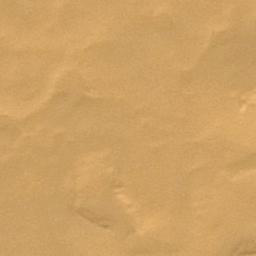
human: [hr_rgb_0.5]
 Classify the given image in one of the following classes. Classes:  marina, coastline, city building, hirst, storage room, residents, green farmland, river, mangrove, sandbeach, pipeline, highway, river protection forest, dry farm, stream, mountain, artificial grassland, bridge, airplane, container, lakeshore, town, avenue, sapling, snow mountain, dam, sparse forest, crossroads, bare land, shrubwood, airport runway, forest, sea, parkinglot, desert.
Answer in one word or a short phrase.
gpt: desert